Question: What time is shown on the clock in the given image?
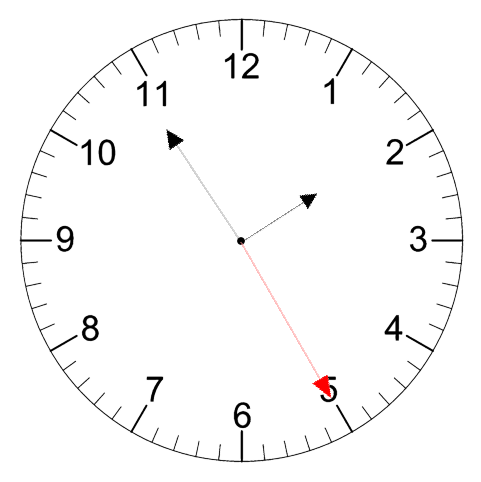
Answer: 01:54:25